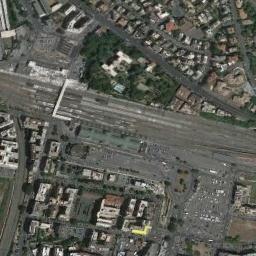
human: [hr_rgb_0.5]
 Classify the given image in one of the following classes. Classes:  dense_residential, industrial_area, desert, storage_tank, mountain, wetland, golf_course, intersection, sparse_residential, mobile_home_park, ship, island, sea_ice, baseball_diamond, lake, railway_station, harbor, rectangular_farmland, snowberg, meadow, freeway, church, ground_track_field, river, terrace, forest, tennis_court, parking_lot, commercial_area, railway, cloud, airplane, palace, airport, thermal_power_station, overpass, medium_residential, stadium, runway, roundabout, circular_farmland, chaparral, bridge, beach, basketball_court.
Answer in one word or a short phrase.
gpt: railway_station